Question:
I have a "Contact Us" Activity in my android application. On clicking the contact number, I want to copy the contact number to the dialler so that the user can dial that number. Similarly, on clicking the email, I want the user to go to his mail with that email address copied to the "sendto" field. Is it possible statically by putting that contact number and email in the strings.xml resource file? I have tried this:-
'''
<string name="call_us">Call us at <a href="<PHONE>"><PHONE></a></string>
<string name="email_us">Email us at <a href="abc@gmail.com">abc@gmail.com</a></string>
'''
But, it is not working.
'''
<LinearLayout
style="@style/StyleHorizontalLinearLayout">
<ImageView
style="@style/StyleSmallIcon"
android:src="@drawable/icon_call"/>
<TextView
android:layout_width="wrap_content"
android:layout_height="wrap_content"
android:layout_marginLeft="20dp"
android:textSize="16dp"
android:text="@string/call_us"/>
</LinearLayout>
'''
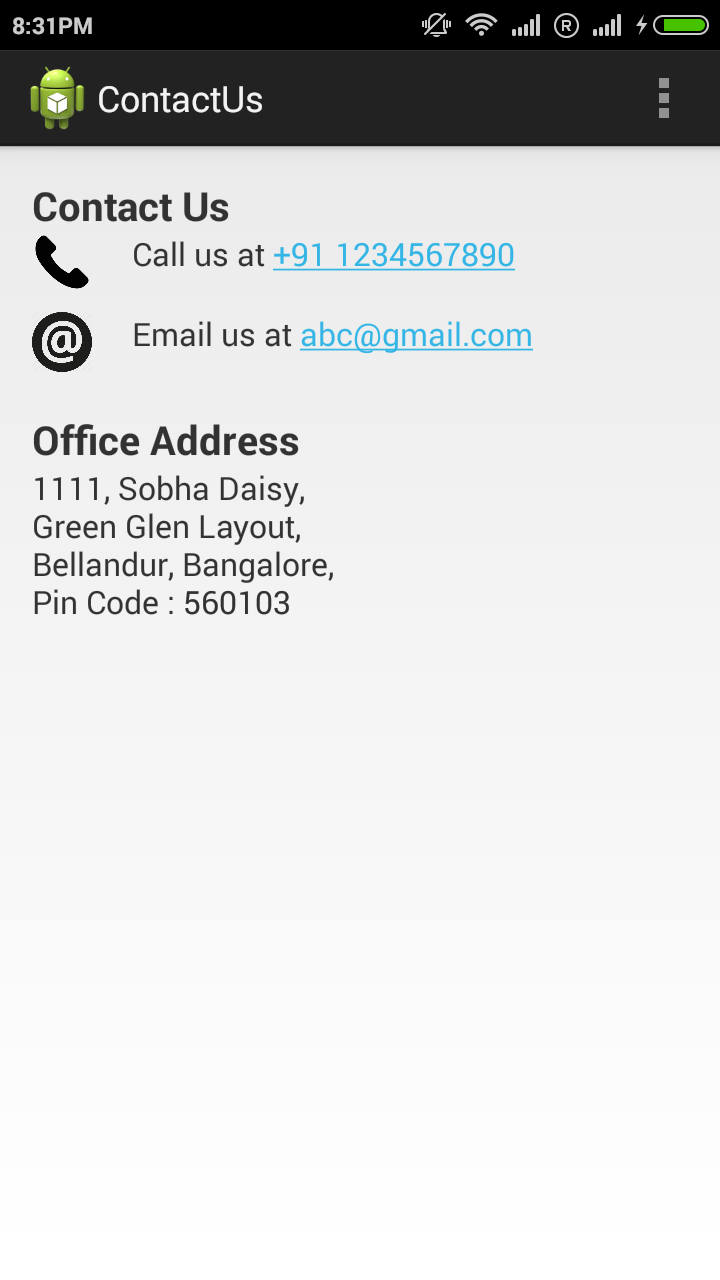
Answer: I use for such cases this code:
'''
TextView tv = (TextView)findViewById(R.id.text);
tv.setText(Html.fromHtml(getString(R.string.call_us)));
tv.setMovementMethod(LinkMovementMethod.getInstance());
'''
The last line does the clicking logic for you. So when you click that link the magic happens.
You also need to add a schema to the urls:
'''
<string name="call_us">Call us at <a href="tel:<PHONE>"><PHONE></a></string>
<string name="email_us">Email us at <a href="mailto:abc@gmail.com">abc@gmail.com</a></string>
'''
With that 'tel:' and 'mailto:' your links will work.